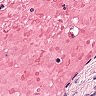
Metastatic tissue present: yes